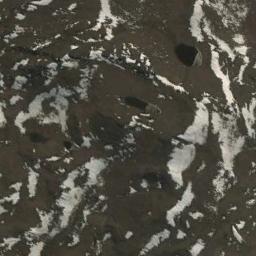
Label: desert